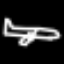
Label: airplane